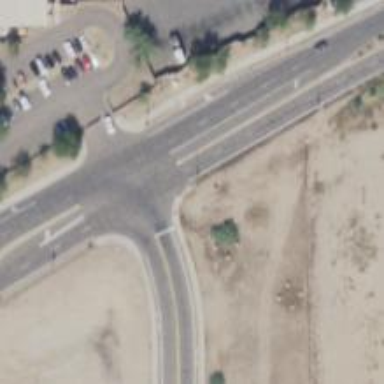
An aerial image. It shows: Solid stop line on the road marking.